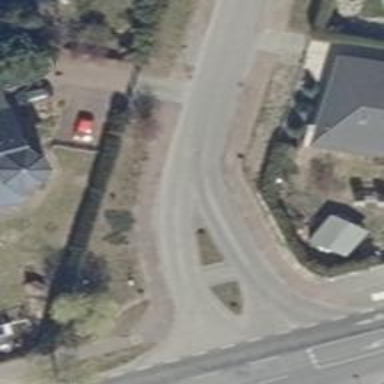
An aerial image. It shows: Residential road with separate sidewalks on both sides.